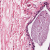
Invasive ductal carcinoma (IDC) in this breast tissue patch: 0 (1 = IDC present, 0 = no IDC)